Question: I need a cross browser solution using css without JS or jQuery.
So i have two divs:
'''
<div class="block1">
<div class="block2">
content
</div>
</div>
'''
I need block2 to be full width of block1. I need spacing in every side 15px for block2. It must be responsive layout width and height. block1 must be 100% page width and height.
What i see. Something wrong with block2 margins. I didn't get 15px spacing all side in block2. I have problem with bottom side for now.
block1 = background: red;
block2 = background: black;
First i think that it is an easy task, but for now i didn't find solution.
What i have tried:
Html
'''
<body class="body">
<div class="block1">
<div class="block2">
content
</div>
</div>
</body>
'''
CSS
'''
html {
margin: 0;
padding: 0;
width: 100%;
height: 100%;
}
.body {
margin: 0;
padding: 0;
width: 100%;
height: 100%;
}
.block1 {
width: 100%;
background:red;
height: 100%;
display: block;
overflow: hidden;
}
.block2 {
background: #000000;
min-height: 100%;
margin: 15px 15px 15px 15px;
color: #ffffff;
}
'''

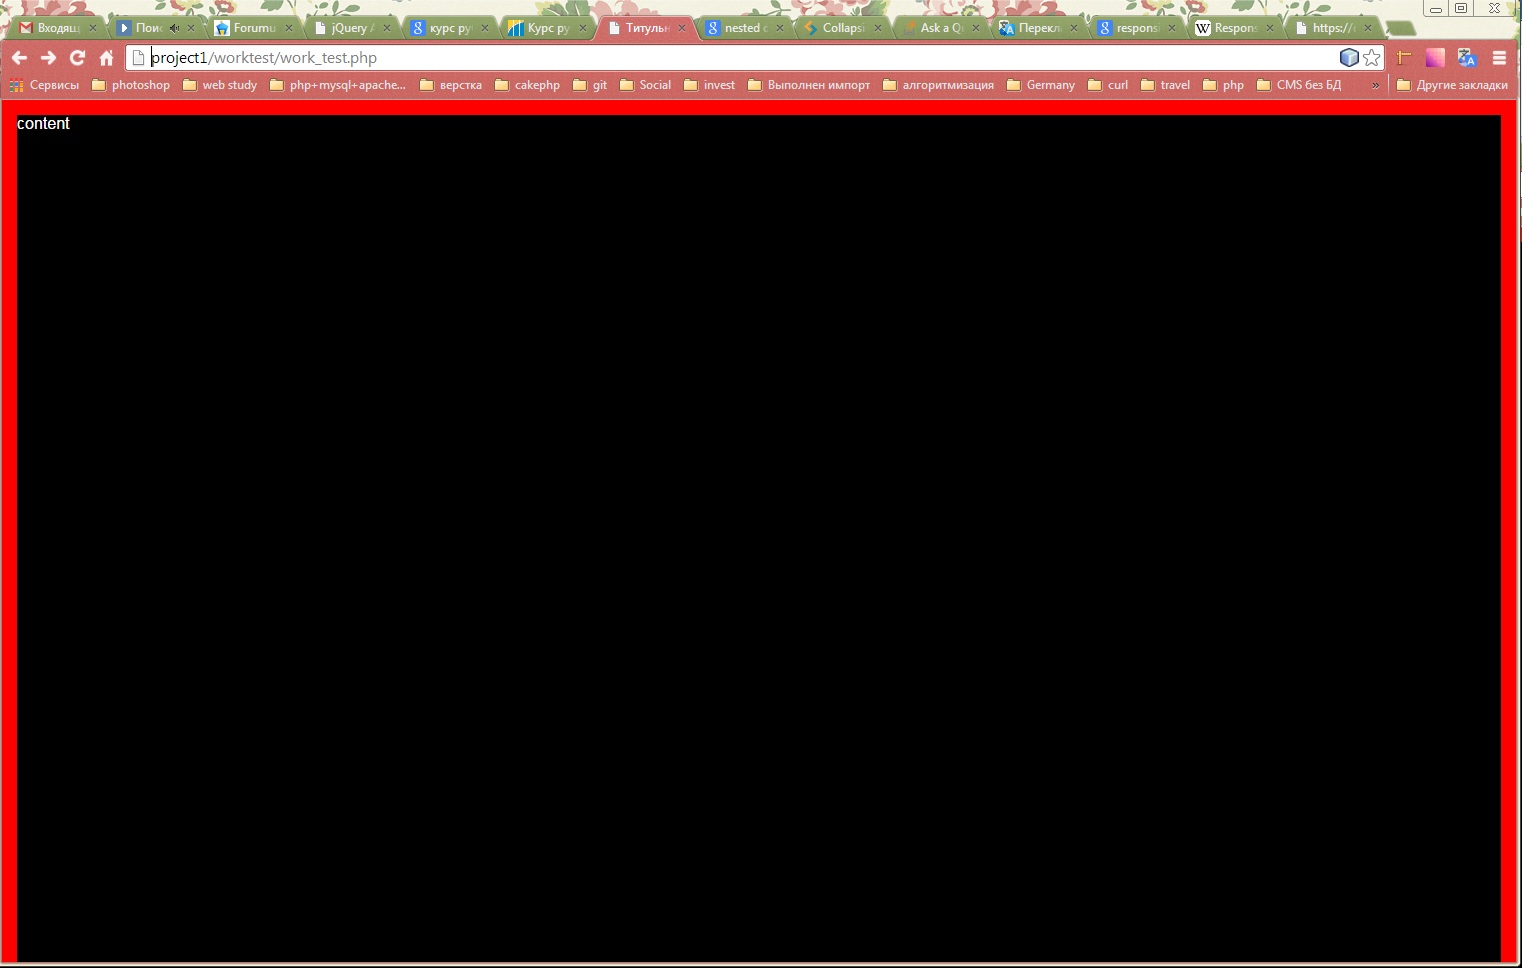
Answer: here are 2 examples for you:
if you dont mind it not supporting IE 8 and below, you can use css <URL>
'''
html, body {
left:0;
top:0;
margin: 0;
padding: 0;
width: 100%;
height: 100%;
}
.block1 {
width: 100%;
background:red;
height: 100%;
display: block;
overflow: hidden;
}
.block2 {
background: #000000;
min-height: calc(100% - 30px);
margin: 15px 15px 15px 15px;
color: #ffffff;
}
'''
'''
<div class="block1">
<div class="block2">content</div>
</div>
'''
a solution that should be supported in IE 8, is this:
'''
html, body {
left:0;
top:0;
margin: 0;
padding: 0;
width: 100%;
height: 100%;
}
.block1 {
width: 100%;
background:red;
height: 100%;
display: block;
overflow: hidden;
}
.block2 {
background: #000000;
margin: 15px 15px 15px 15px;
display:block;
position:absolute;
bottom:0;
top:0;
left:0;
right:0;
color: #ffffff;
}
'''
'''
<div class="block1">
<div class="block2">content</div>
</div>
'''